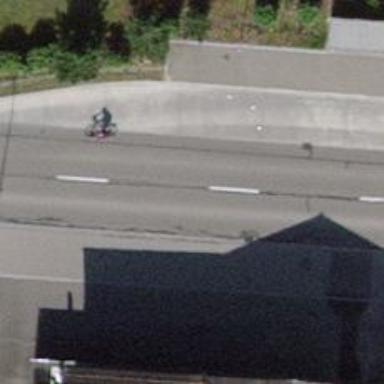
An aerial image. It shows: Bus stop with designated stop position for public transport.